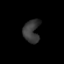
Tissue: prostate
Cell type: T cells
Senescence score: 0.3531
Nuclear area (px): 360
Mean DAPI intensity: 56.247